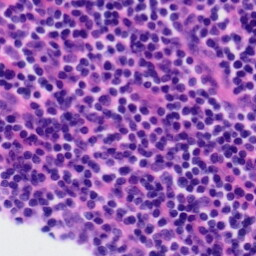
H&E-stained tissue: Tonsil